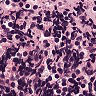
Metastatic tissue present: no